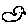
Label: bird